Current action and preconditions to check: trajectory_clear

Your task: For each precondition in the list above, predict whether it will hold at this action.

Consider the current scene as observed from the mobile robot's camera, and analyze the predicted future states of all dynamic agents (e.g., people, animals, vehicles, or any moving entities) within the NEXT SECOND.

IMPORTANT: Only answer "very likely" if you are absolutely certain—based on strong, clear evidence—that a dynamic agent will violate the precondition in the predicted future state. Do NOT answer "very likely" for unlikely, ambiguous, or low-probability risks.

Ask yourself for each precondition: Is there a high probability, with clear and convincing evidence, that the predicted future states of any dynamic agent will interfere with the predicted future state of the currently executing action within the NEXT SECOND, causing that precondition to fail?

Assess the risk level based on these predictions. Use "likely" or "very likely" if motions create a clear risk of interference.

Use "neutral" or "improbable" if agents are nearby but their predicted paths are clearly diverging or non-conflicting.

Failure Risk Categories: "very improbable", "improbable", "neutral", "likely", "very likely"

Answer Format: Output ONLY the probability_of_failure value from these categories: "very improbable", "improbable", "neutral", "likely", "very likely"

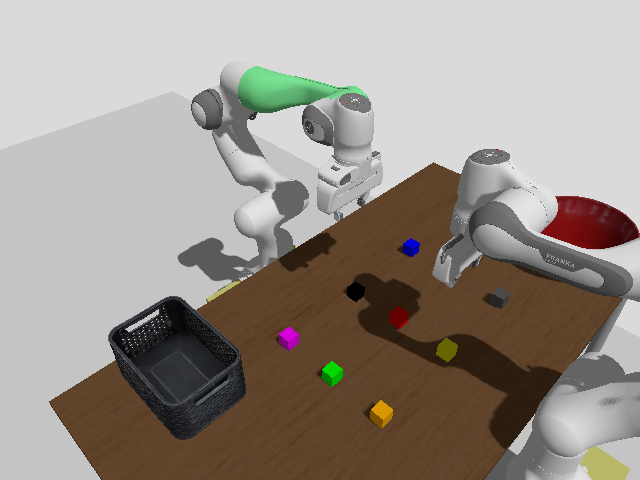

Answer: very improbable